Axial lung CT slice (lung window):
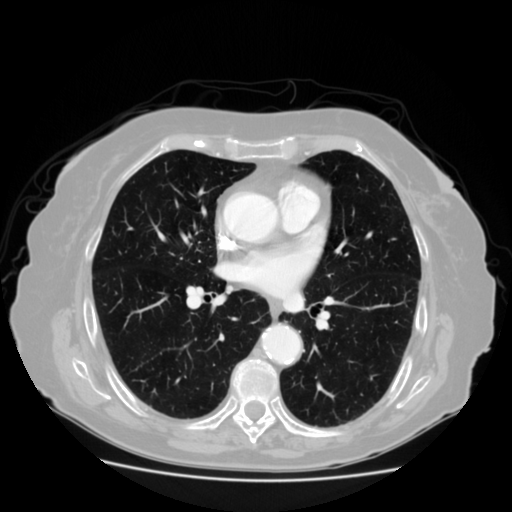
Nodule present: no